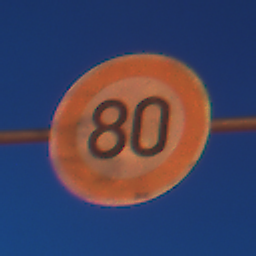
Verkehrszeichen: Geschwindigkeit80
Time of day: Night
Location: Outdoor (Urban)
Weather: PartlyCloudy
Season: NotSpecified
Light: Artificial